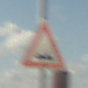
Verkehrszeichen: UnebeneFahrbahn
Umgebung: Outdoor, Beach
Tageszeit: Midday
Wetter: PartlyCloudy
Licht: Natural
Jahreszeit: NotSpecified
Kontrast: HighContrast